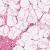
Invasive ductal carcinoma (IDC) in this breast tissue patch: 0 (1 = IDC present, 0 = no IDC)